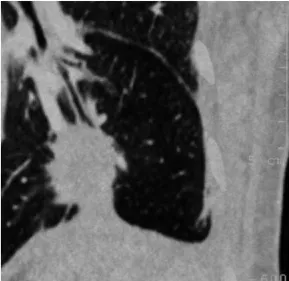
Stable disease after maintenance treatment with Racotumomab and pemetrexed. (B,D) Computed tomography in February 2012, last assessment.
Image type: radiology (ct)